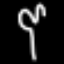
Label: fork